Field crop: maize
Growth stage: 2
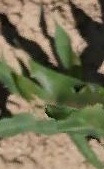
Species: maize